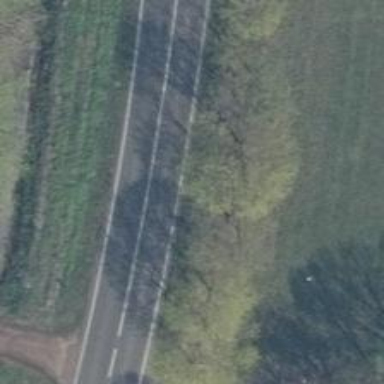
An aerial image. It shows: Primary road with asphalt surface.